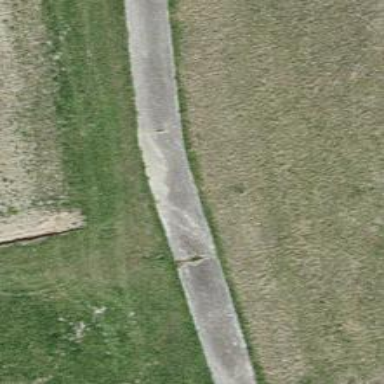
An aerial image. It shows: Well-maintained track road of grade 1.